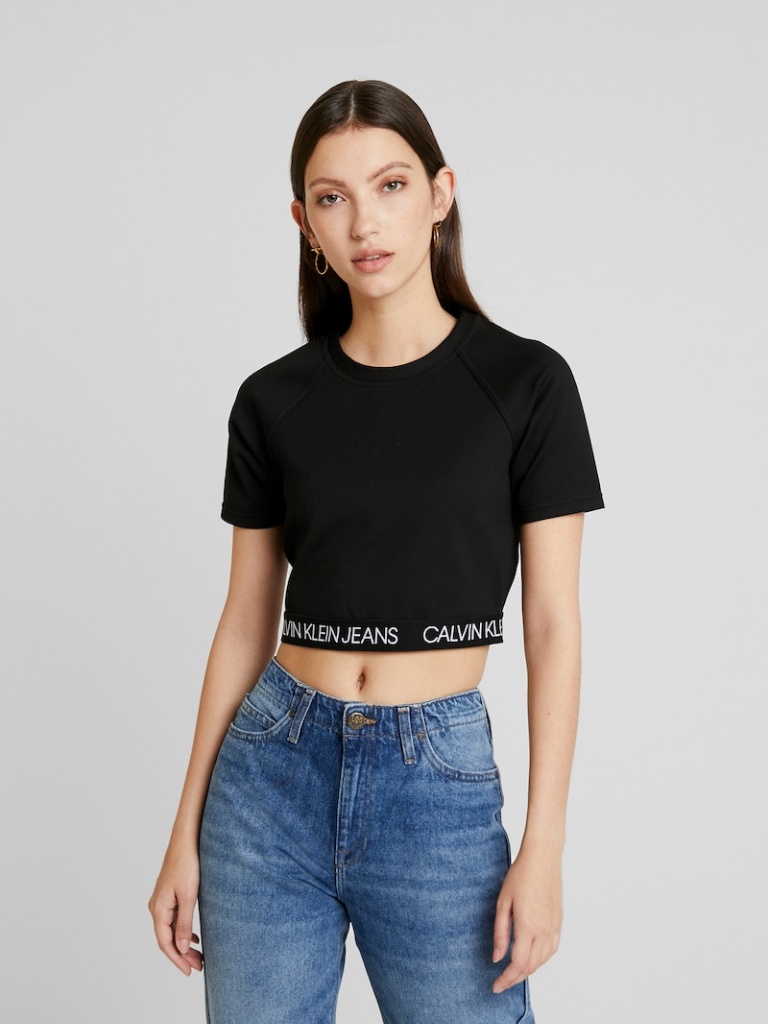
cotton tight short sleeve cropped length Untucked crew t-shirt